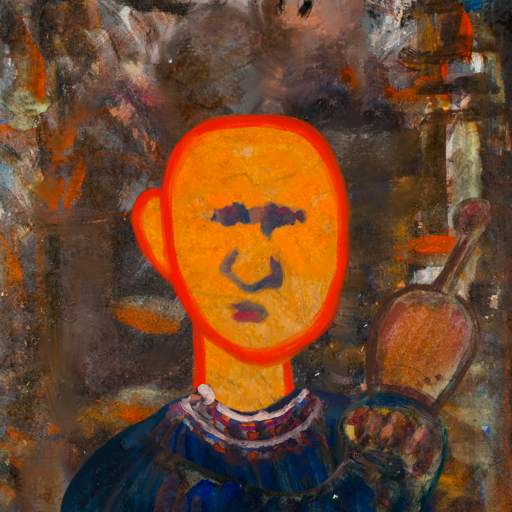
Background: GypsyQueen, Head And Neck Front: Sisters, Face Front: In_The_Sun, Bust: Pipe, Hair Front: Blank, Head Accessory: Blank, Second Necklace: Blank, Necklace: Hypocrite_1, Baby: Blank